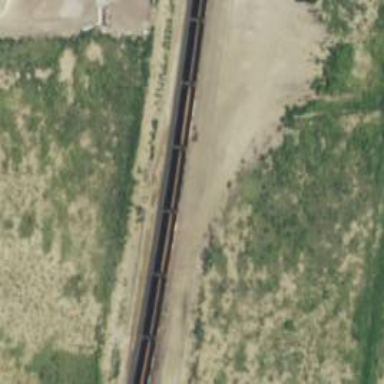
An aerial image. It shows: Abandoned railway.